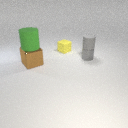
small gray metal cylinder below small gray rubber cylinder